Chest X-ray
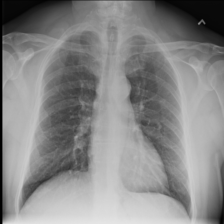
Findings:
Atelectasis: negative
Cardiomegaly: negative
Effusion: negative
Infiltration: negative
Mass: negative
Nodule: negative
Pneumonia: negative
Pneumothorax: negative
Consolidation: negative
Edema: negative
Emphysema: negative
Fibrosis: negative
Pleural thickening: negative
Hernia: negative